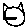
Label: cat